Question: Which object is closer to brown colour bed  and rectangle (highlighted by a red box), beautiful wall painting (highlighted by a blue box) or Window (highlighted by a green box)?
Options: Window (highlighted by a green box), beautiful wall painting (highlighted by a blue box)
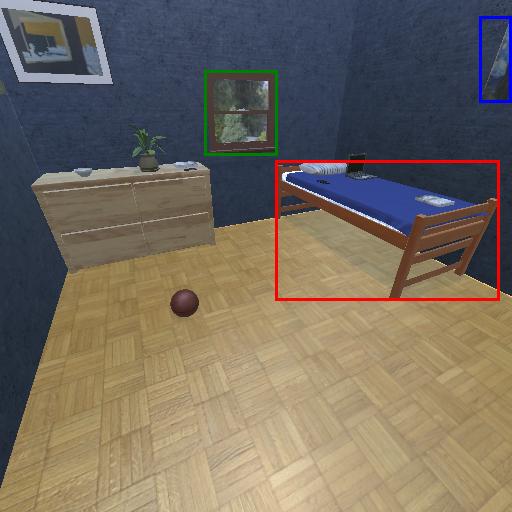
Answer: Window (highlighted by a green box)